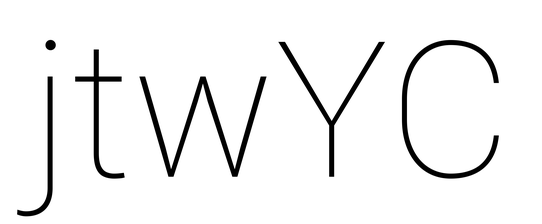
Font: Roboto_Thin